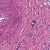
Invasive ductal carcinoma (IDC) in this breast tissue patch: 1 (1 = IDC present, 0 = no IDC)